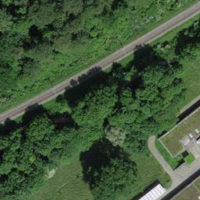
EUNIS habitat code: 41
Species observed at this site:
Cardamine pratensis
Lamium galeobdolon